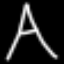
Label: The Eiffel Tower